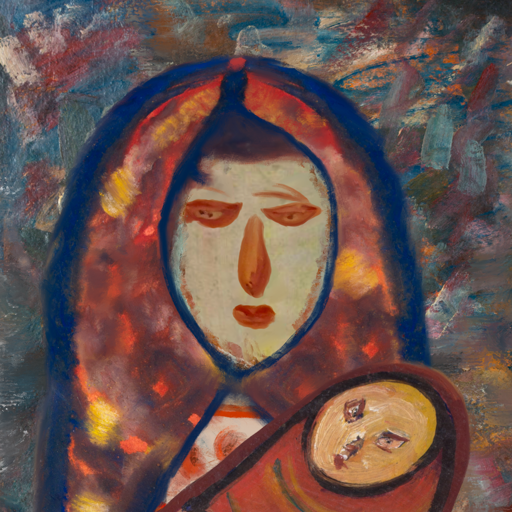
Background: Boggyland, Head And Neck Front: Hill_Girl, Face Front: Pious_Lady, Bust: Rupkatha, Hair Front: Boggyland, Head Accessory: Mother_And_Son_Mother_Scarf, Second Necklace: Blank, Necklace: Blank, Baby: After_Raid_Baby